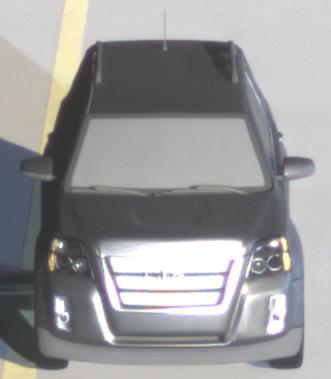
Make: GMC
Model: Terrain
Detailed model: Gen. 1
Model produced from: 2009
Model produced until: 2017
Doors: 5
Color: gray
Road condition: dry road
Daytime: night
Contrast: high contrast